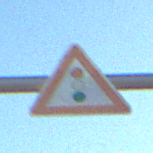
Verkehrszeichen: Lichtzeichenanlage
Umgebung: Outdoor, Nature
Tageszeit: SunriseSunset
Wetter: Clear
Licht: Natural
Jahreszeit: NotSpecified
Kontrast: HighContrast